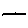
Label: line